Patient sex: M
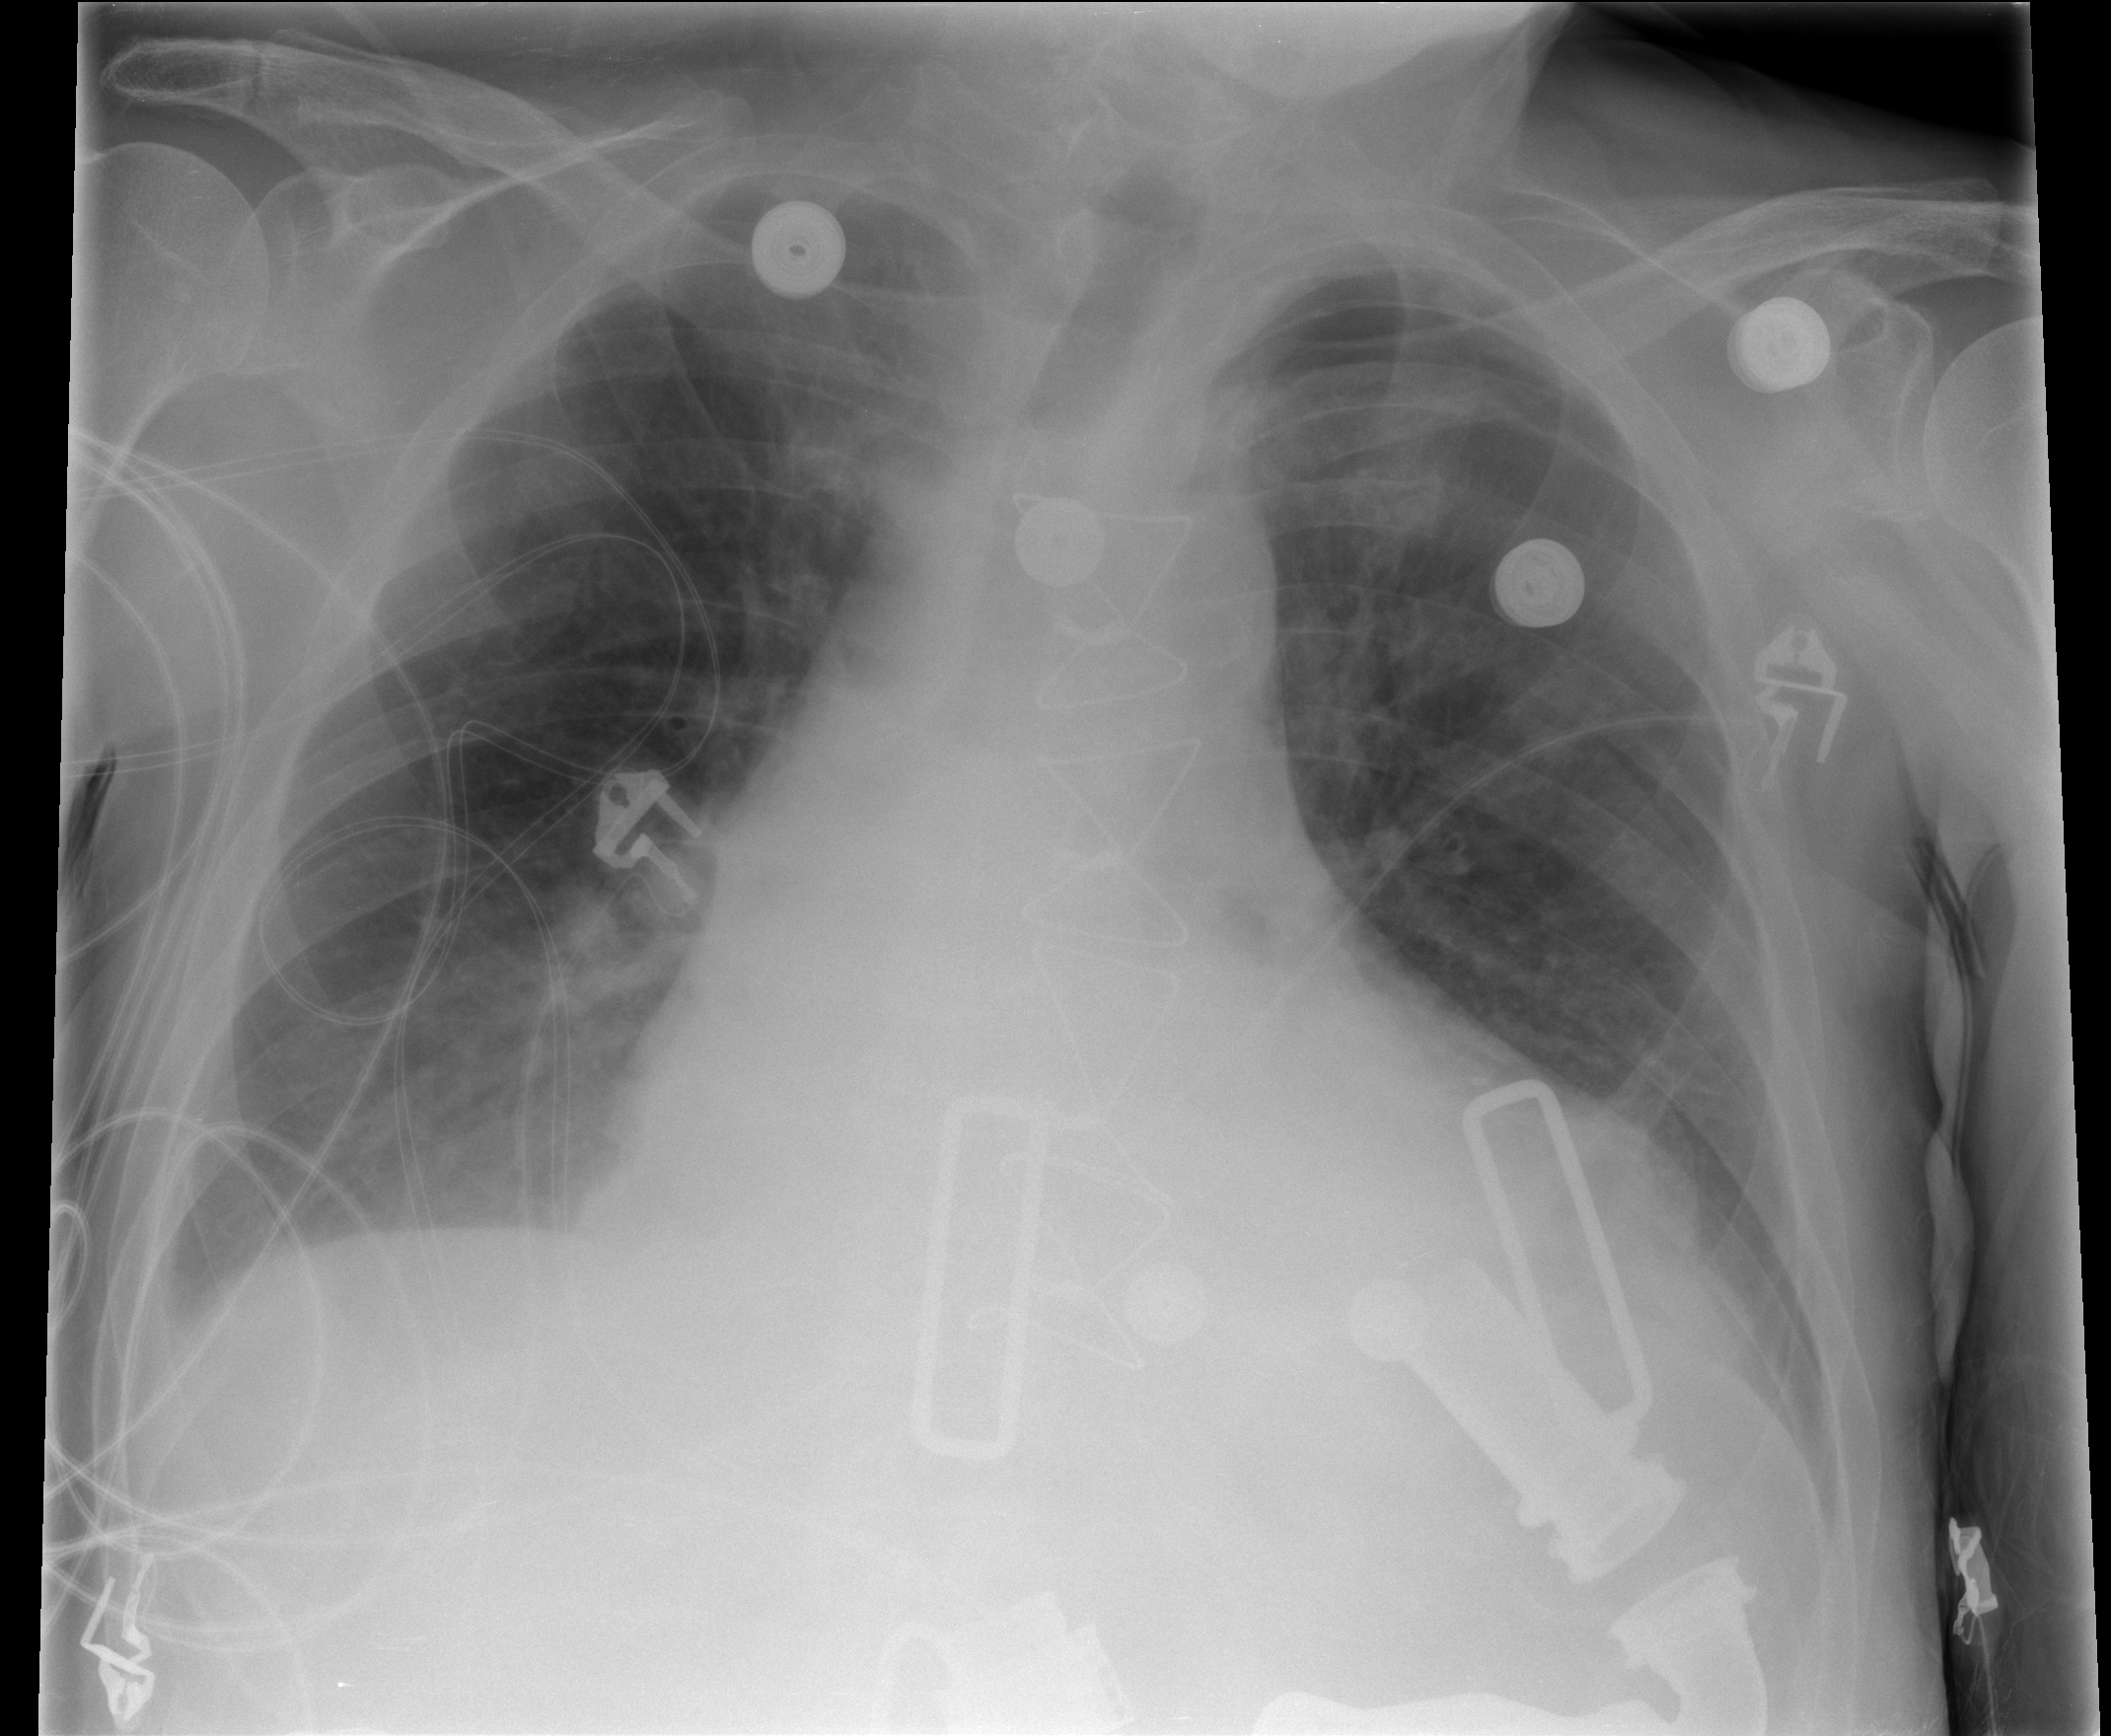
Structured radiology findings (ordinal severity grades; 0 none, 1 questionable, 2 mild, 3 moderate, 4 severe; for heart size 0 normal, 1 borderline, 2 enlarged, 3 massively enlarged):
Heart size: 2
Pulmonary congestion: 2
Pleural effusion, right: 0
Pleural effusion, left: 2
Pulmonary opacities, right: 0
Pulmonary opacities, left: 0
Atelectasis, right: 1
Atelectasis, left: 0